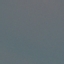
Land use / land cover: SeaLake